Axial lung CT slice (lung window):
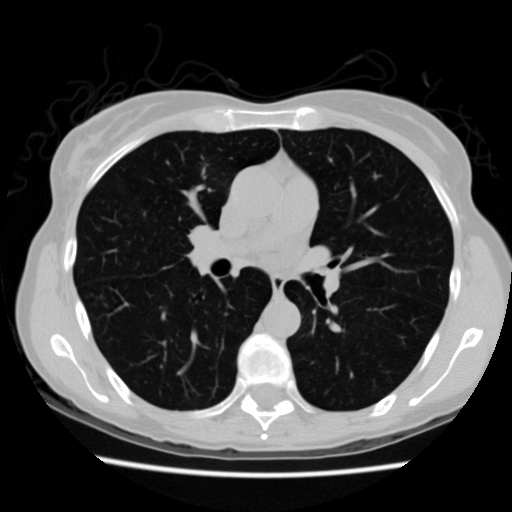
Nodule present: no